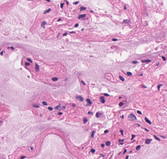
Tumor epithelial tissue: no
Tumor-associated stroma tissue: no
Normal tissue: yes